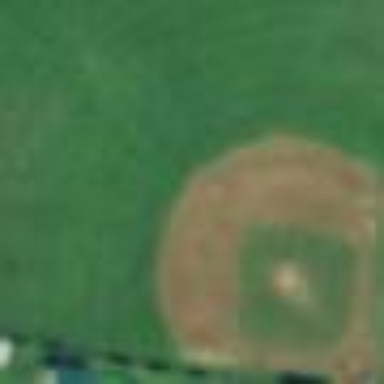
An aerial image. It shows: Baseball pitch for leisure land activities.